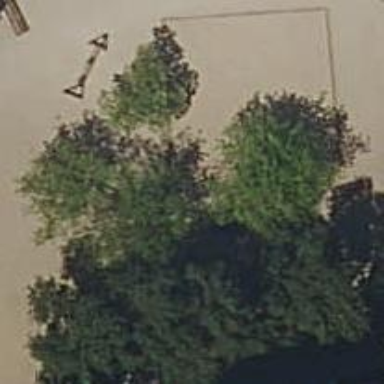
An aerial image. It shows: Fitness station in leisure land area.